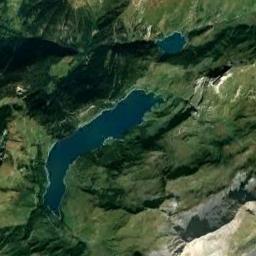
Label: lake